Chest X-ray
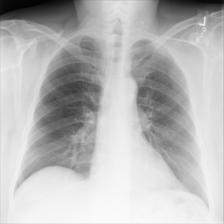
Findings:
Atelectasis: negative
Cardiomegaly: negative
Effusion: negative
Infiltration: negative
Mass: negative
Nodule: negative
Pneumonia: negative
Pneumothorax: negative
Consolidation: negative
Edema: negative
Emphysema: negative
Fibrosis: negative
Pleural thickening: negative
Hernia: negative